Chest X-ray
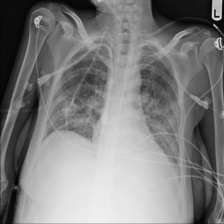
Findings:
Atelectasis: negative
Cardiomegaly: negative
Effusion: negative
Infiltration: positive
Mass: negative
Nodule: negative
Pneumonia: negative
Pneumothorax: negative
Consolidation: negative
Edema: negative
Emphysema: negative
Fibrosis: negative
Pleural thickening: negative
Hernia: negative